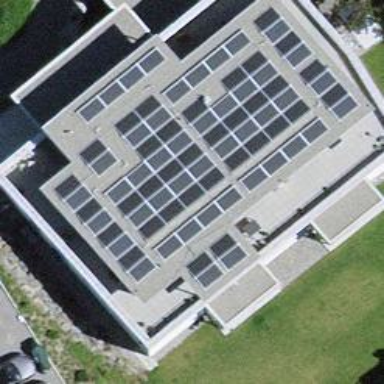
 consisting of solar photovoltaic panels."